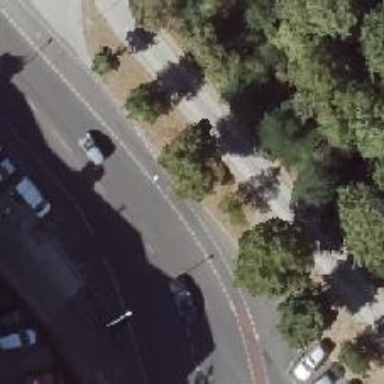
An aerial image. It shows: Tertiary road with asphalt surface. It has lanes for cyclists on both sides.